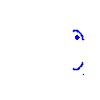
Particle: electron